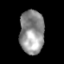
Tissue: lung
Cell type: Endothelial cells
Senescence score: 0.1604
Nuclear area (px): 1055
Mean DAPI intensity: 144.367